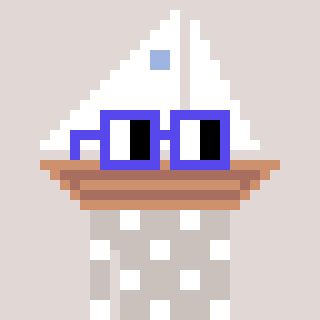
a pixel art character with square blue glasses, a sailboat-shaped head and a foggrey-colored body on a warm background